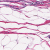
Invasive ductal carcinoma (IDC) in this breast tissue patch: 0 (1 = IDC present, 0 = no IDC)